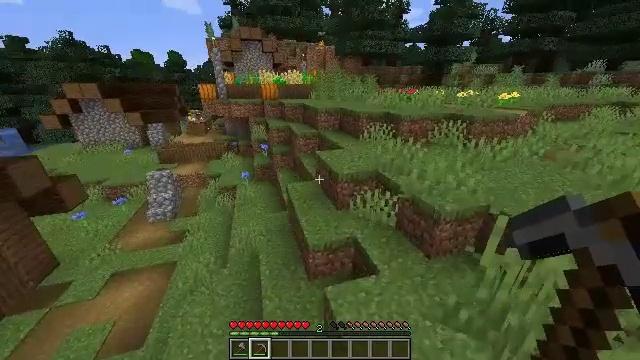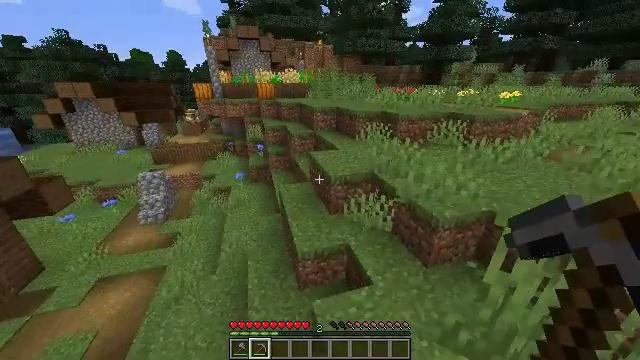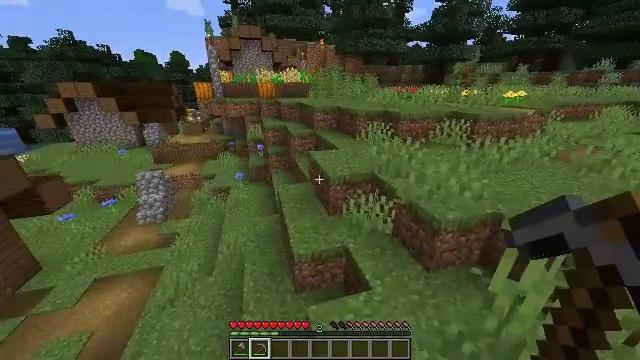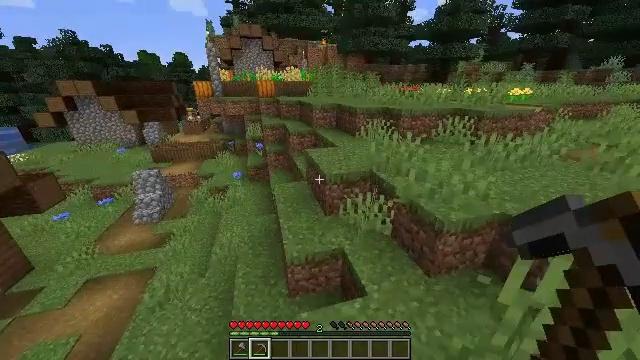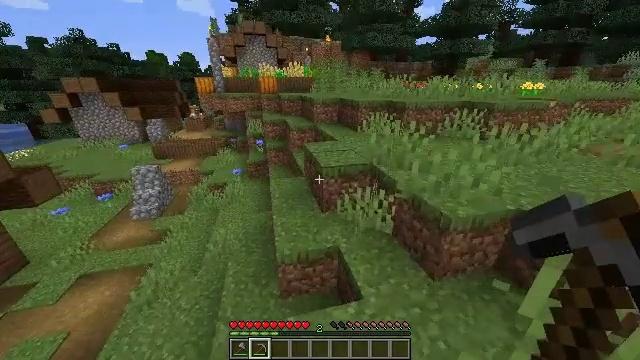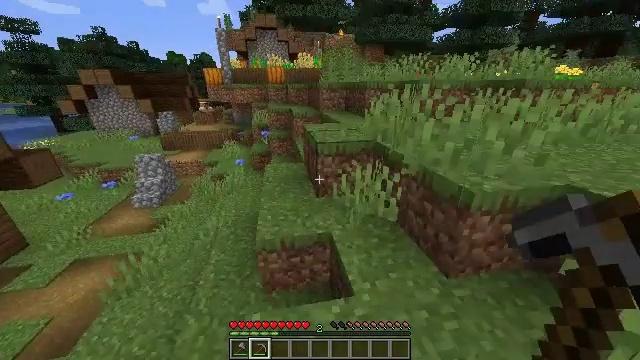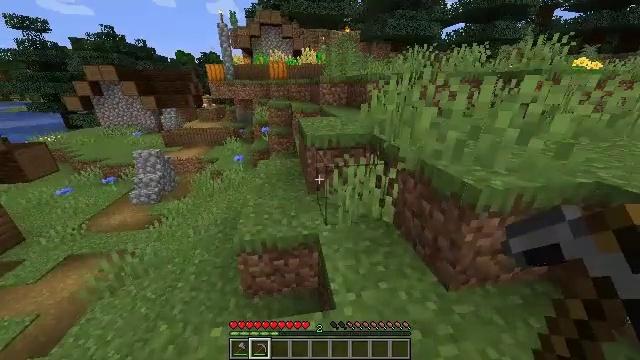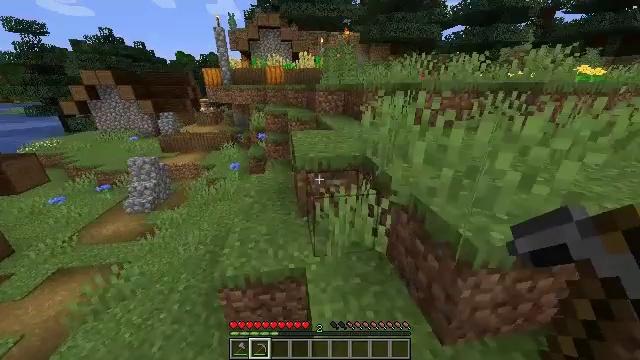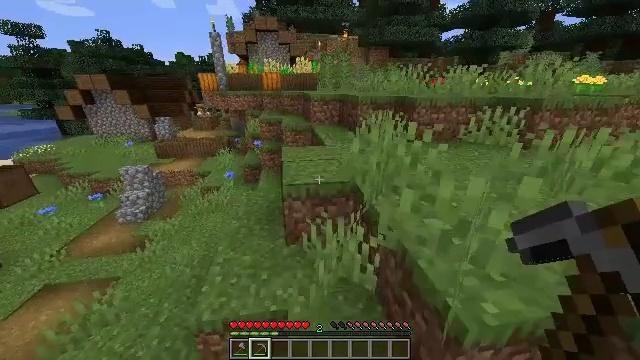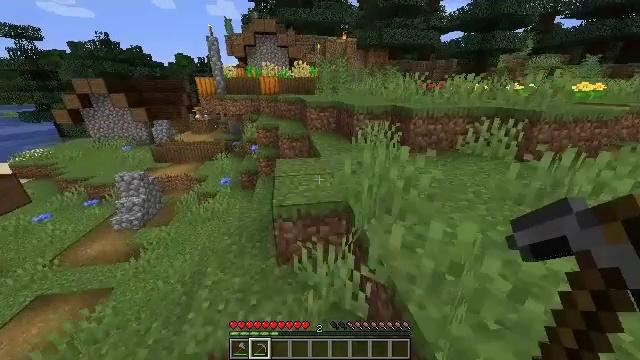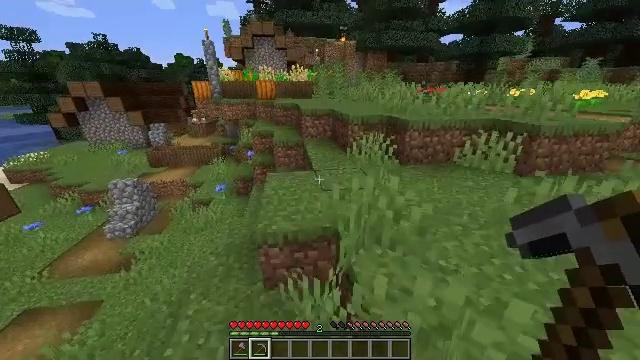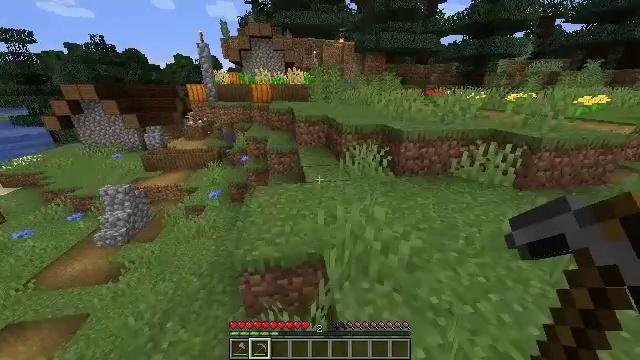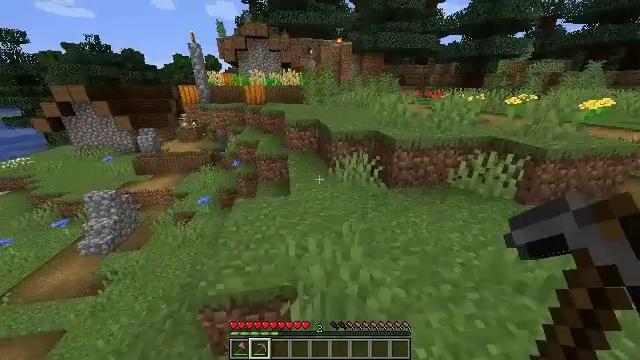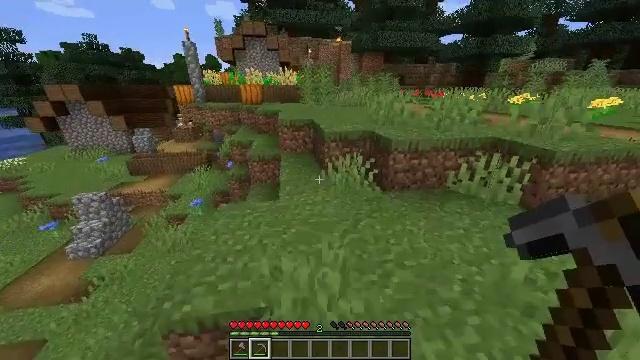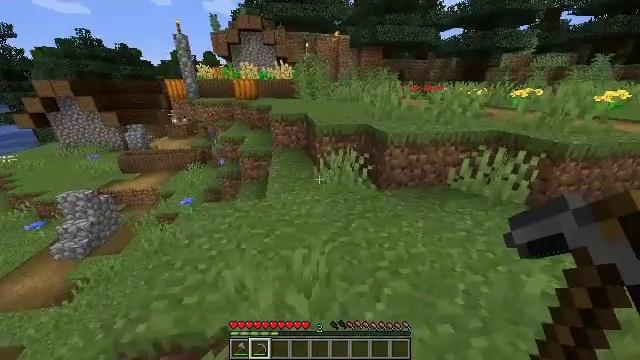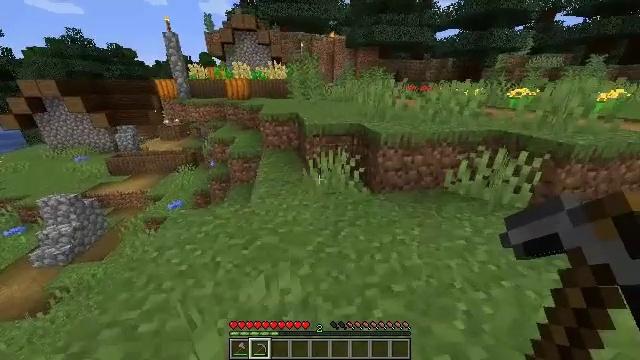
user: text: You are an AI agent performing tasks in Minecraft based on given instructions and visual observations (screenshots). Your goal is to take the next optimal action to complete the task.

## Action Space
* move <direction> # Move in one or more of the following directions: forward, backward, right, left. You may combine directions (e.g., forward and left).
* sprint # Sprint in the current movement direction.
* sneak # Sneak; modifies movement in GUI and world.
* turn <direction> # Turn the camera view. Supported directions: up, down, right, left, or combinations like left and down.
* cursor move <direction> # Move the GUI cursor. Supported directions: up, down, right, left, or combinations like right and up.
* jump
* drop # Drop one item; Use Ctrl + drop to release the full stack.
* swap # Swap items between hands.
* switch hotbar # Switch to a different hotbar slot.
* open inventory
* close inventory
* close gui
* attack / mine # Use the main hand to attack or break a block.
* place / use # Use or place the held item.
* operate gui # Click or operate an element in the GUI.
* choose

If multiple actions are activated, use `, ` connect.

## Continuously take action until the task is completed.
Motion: motion action
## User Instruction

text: Collect fern using your hands.
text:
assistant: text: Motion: move forward and move right, sprint, jump
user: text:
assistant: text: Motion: move forward and move right, sprint, jump
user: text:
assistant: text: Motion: move forward and move right, sprint
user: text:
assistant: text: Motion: move forward and move right, sprint, turn left
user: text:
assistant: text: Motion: move forward and move right, sprint, turn left
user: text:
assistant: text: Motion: move forward and move right, sprint, turn left
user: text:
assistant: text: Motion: move forward and move right, sprint, jump
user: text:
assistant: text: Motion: move forward and move right, sprint, jump
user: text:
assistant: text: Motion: move forward and move right, sprint, jump
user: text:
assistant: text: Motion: move forward and move right, sprint, jump
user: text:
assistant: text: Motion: move forward and move right, sprint, jump
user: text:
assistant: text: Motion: move forward and move right, sprint
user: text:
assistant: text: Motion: move forward, sprint
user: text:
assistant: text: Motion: move forward, sprint
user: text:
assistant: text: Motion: move forward, sprint
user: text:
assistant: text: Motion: move forward, sprint
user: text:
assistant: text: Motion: move forward, sprint
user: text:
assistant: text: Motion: move forward, sprint
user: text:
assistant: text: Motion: move forward, sprint
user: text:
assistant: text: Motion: move forward, sprint, turn left, jump
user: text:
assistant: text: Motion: move forward, sprint, turn left, jump
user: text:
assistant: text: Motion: move forward, sprint, jump
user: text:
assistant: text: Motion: move forward, sprint, jump
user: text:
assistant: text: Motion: move forward, sprint
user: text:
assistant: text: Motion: move forward, sprint
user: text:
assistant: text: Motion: move forward, sprint
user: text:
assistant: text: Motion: move forward, sprint
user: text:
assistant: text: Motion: move forward, sprint
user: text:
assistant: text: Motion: move forward and move right, sprint
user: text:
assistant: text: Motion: move forward and move right, sprint, turn left